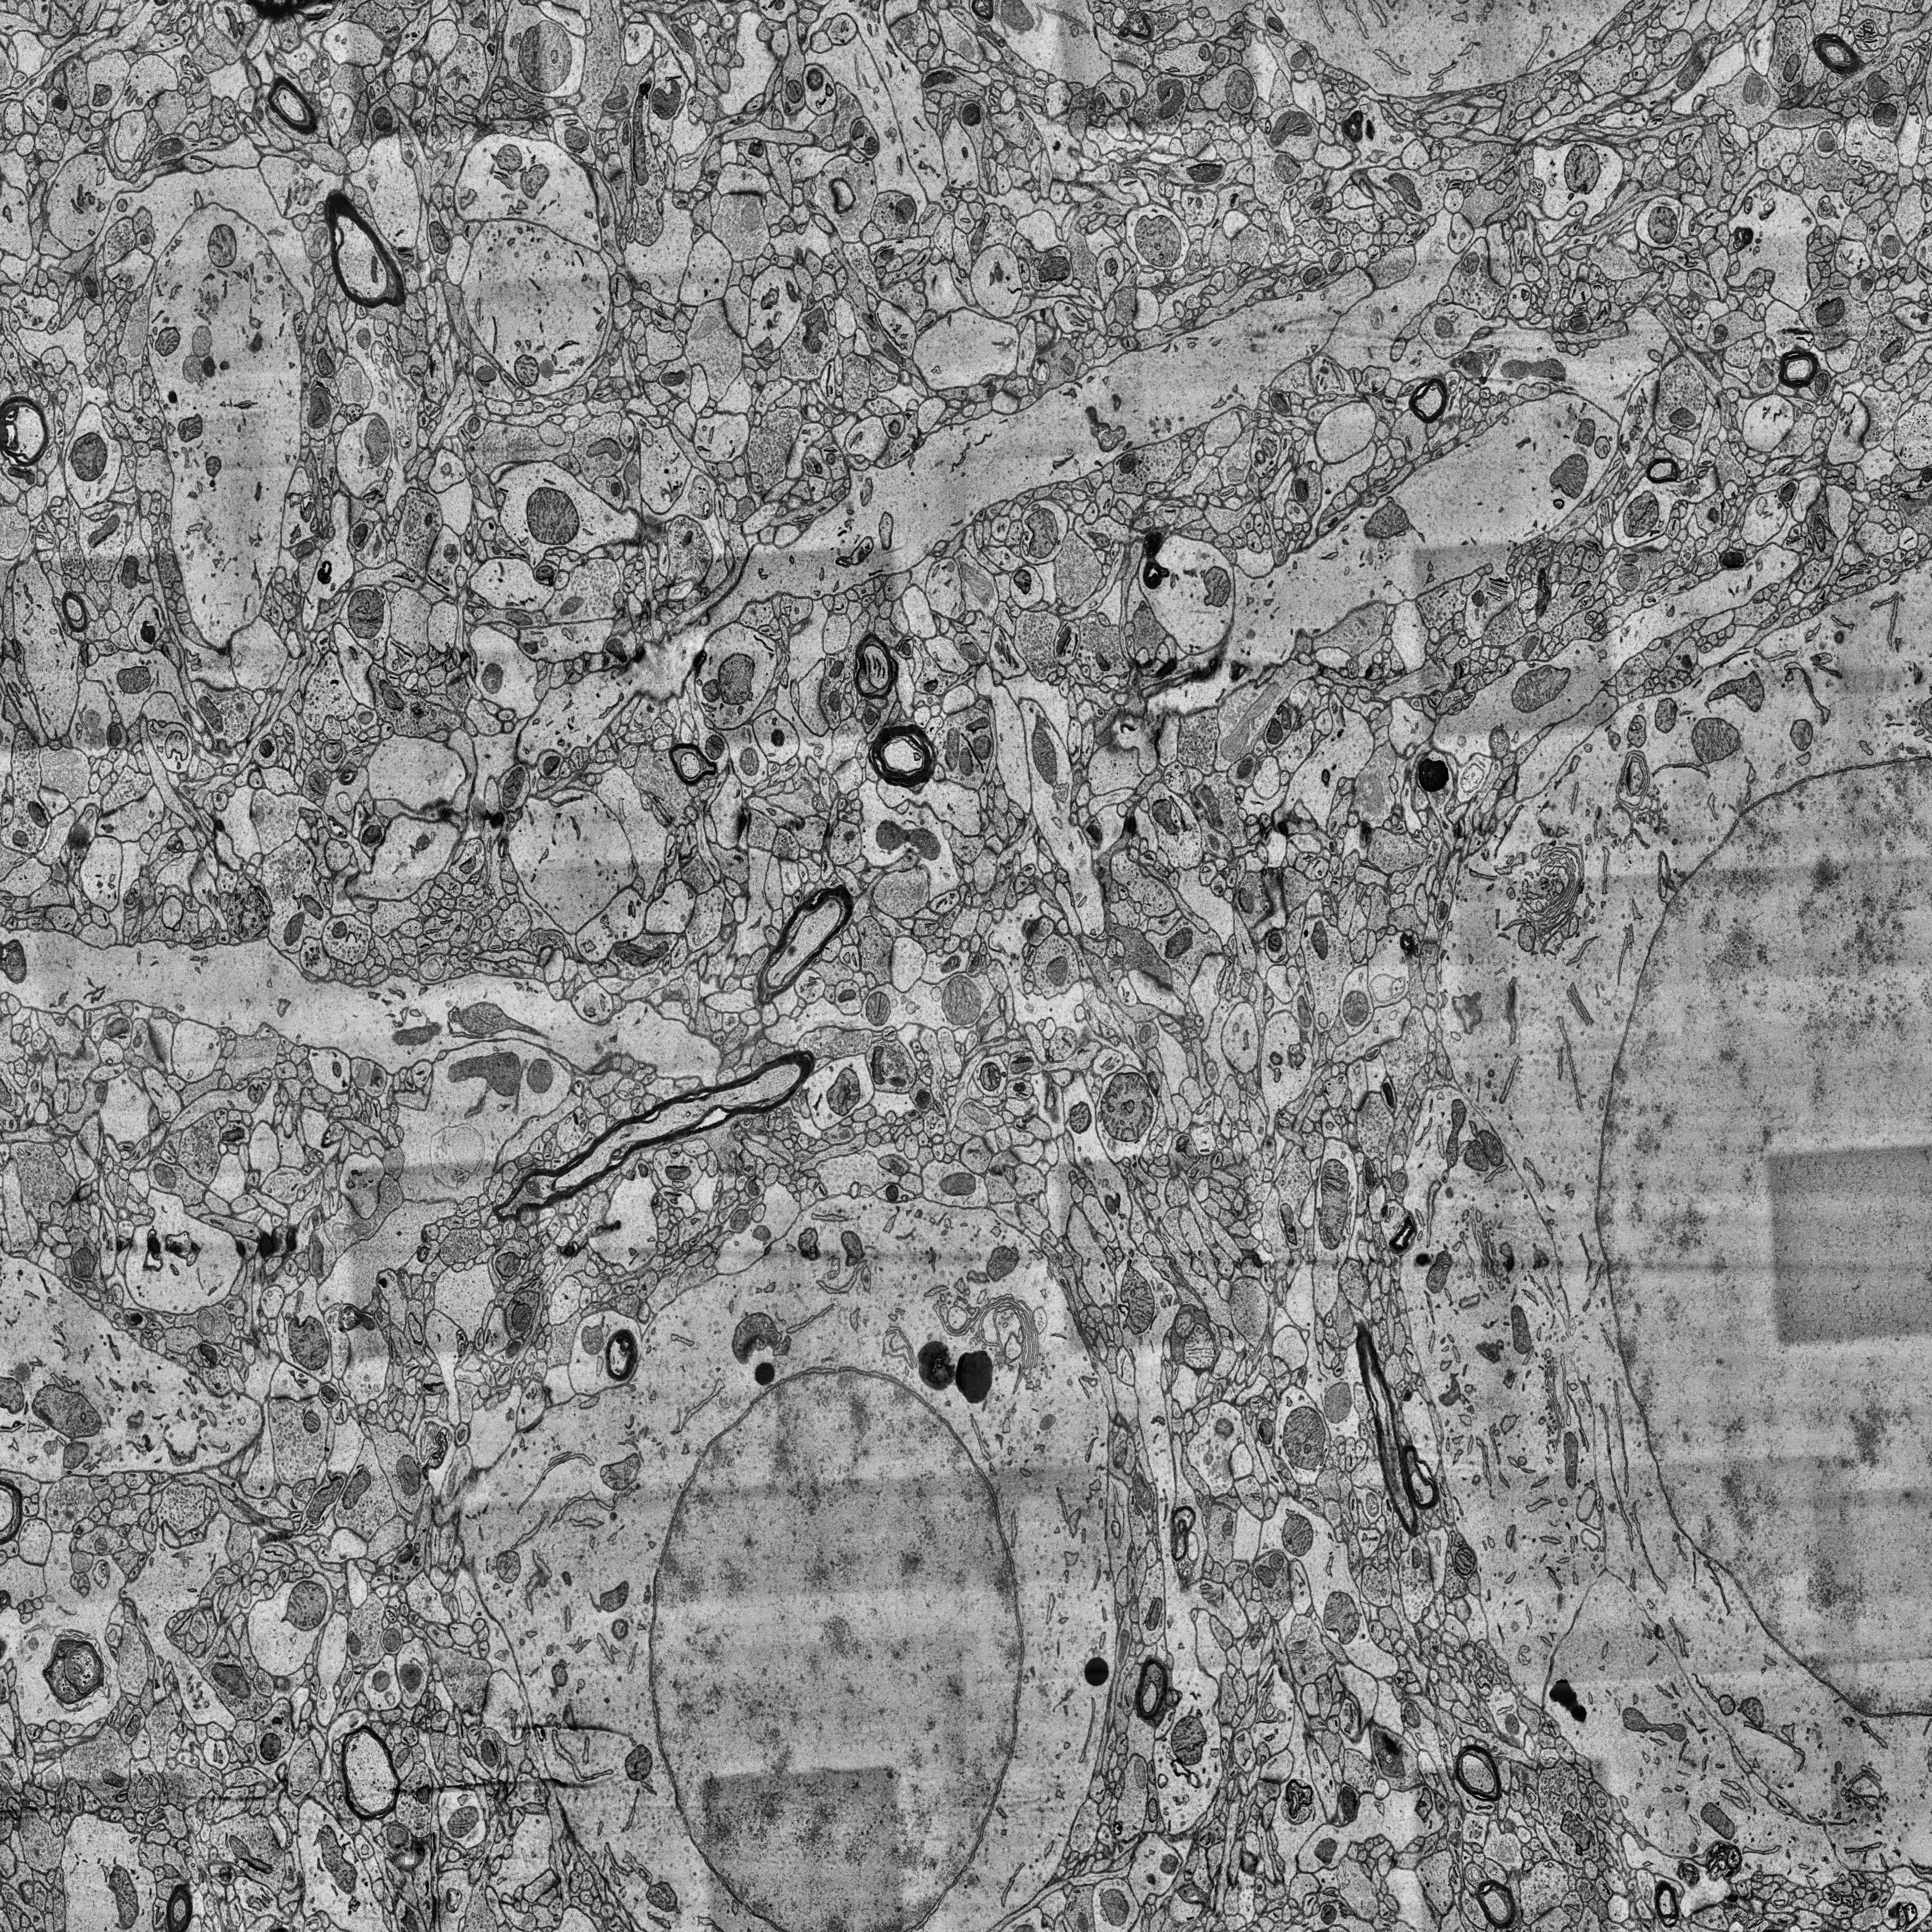
Electron microscopy slice of human cortex tissue
Slice depth (z): 391
Mitochondria instances in slice: 384